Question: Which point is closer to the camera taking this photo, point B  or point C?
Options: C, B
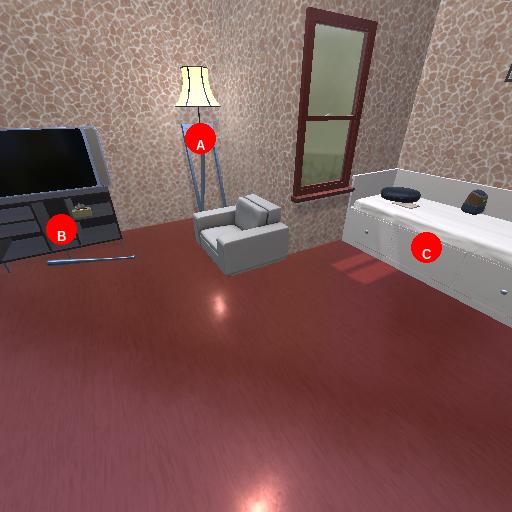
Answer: C